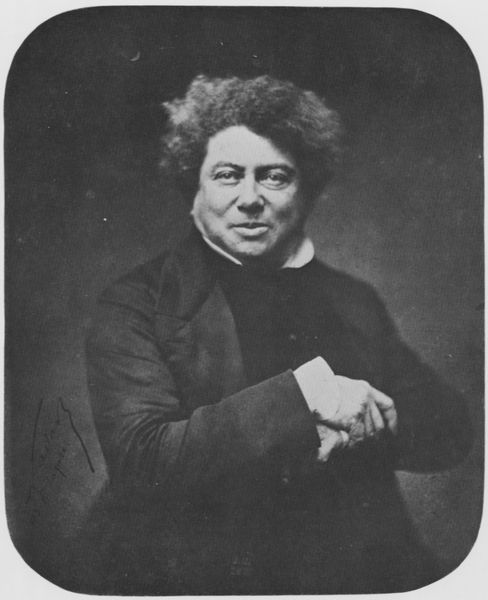
Titel: Alexandre Dumas (der Ältere) (1802-1870)
Künstler: Gaspard-Félix Tournachon
Schlagwörter: dunkel, hand, kopf, mann, weiß, sitzen, brust, finger, frisur, grau, haar, mund, nase, schwarz, stirn, stuhl, stützen, blick, anzug, hemd, jacke, arm, arme, augen, falten, gesicht, kragen, mensch, stehen, ärmel, bildnis, herr, hände, portrait, porträt, signatur, haare, mantel, pose, sitzend, kind, musiker, augenbrauen, frontal, kinn, lippen, locken, poträt, stock, mähne, lächeln, schrift, wangen, lehne, backen, afrika, ausdruck, dick, gefaltet, brauen, gehrock, revers, weste, ring, foto, fotografie, photographie, lachen, froh, unterschrift, schwarz weiss, markant, manschetten, buschig, photo, stützend, krage, schwart, gelehrter, freundlich, kräftig, kanten, abgerundet, aufnahme, lacht, amüsiert, verkehrt, protrait, stechend, sacko, lichtbild, berühmt, autogramm, händen, einzelaufnahme, halbfigut, lockige haare, augenlocken, 40 jahre